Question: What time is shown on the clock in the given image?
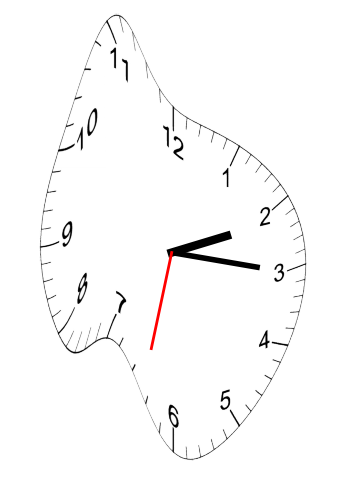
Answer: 02:15:32